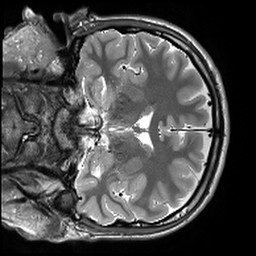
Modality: T2w
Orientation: coronal
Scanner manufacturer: siemens
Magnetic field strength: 3 T
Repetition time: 10.64 s
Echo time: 0.05 s